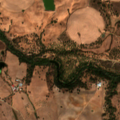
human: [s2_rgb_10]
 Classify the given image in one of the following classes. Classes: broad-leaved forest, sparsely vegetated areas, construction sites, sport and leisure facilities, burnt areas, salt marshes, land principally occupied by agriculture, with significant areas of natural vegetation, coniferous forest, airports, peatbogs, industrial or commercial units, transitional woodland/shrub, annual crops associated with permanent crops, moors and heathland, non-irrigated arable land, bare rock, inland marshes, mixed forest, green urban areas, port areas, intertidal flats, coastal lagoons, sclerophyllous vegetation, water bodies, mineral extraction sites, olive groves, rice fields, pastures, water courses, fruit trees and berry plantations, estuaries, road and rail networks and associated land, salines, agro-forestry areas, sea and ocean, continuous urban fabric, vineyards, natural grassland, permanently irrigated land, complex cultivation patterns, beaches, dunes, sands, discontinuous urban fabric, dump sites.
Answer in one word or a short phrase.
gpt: non-irrigated arable land, permanently irrigated land, pastures, agro-forestry areas, broad-leaved forest